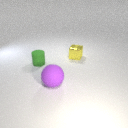
small green rubber cylinder to the left of large purple rubber sphere